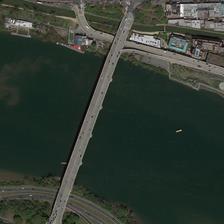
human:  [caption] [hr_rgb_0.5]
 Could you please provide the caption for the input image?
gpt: a long and big bridge contains two-way traffic on it .

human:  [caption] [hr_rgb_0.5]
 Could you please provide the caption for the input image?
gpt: a bridge is on a river with many buildings on one side of it .

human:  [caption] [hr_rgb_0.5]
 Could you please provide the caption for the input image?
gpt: many buildings and green trees are in two sides of a river with a bridge .

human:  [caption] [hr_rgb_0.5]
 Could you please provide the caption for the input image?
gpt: the long brige traverses this wide river and it also makes two parts of urban area connected .

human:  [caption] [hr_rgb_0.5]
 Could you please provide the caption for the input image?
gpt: a long bridge is on a river with many buildings on one side .